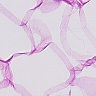
Metastatic tissue present: no